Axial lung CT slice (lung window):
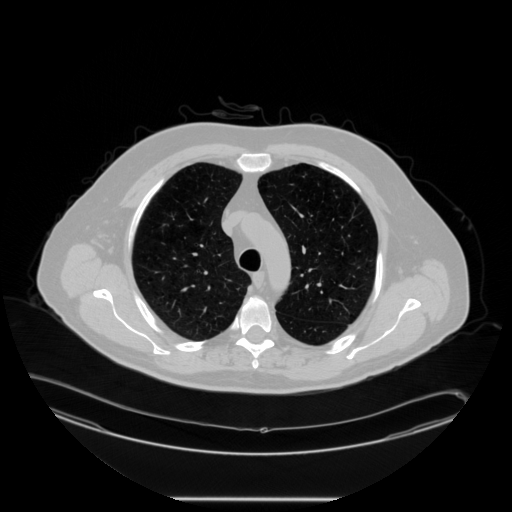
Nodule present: no